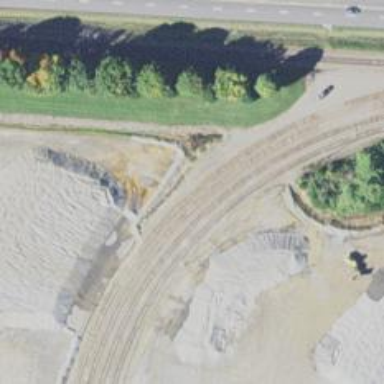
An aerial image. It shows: Rail spur service used for transporting aggregate.